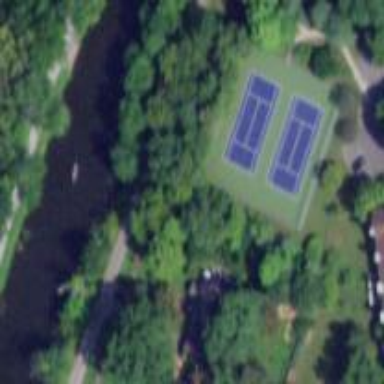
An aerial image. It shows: Concrete tennis pitch for leisure land.